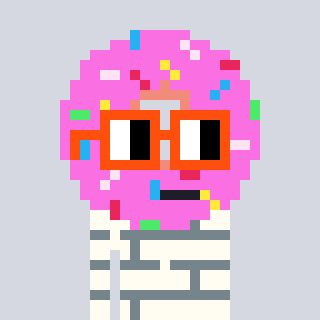
a pixel art character with square orange glasses, a doughnut-shaped head and a grayscale-colored body on a cool background